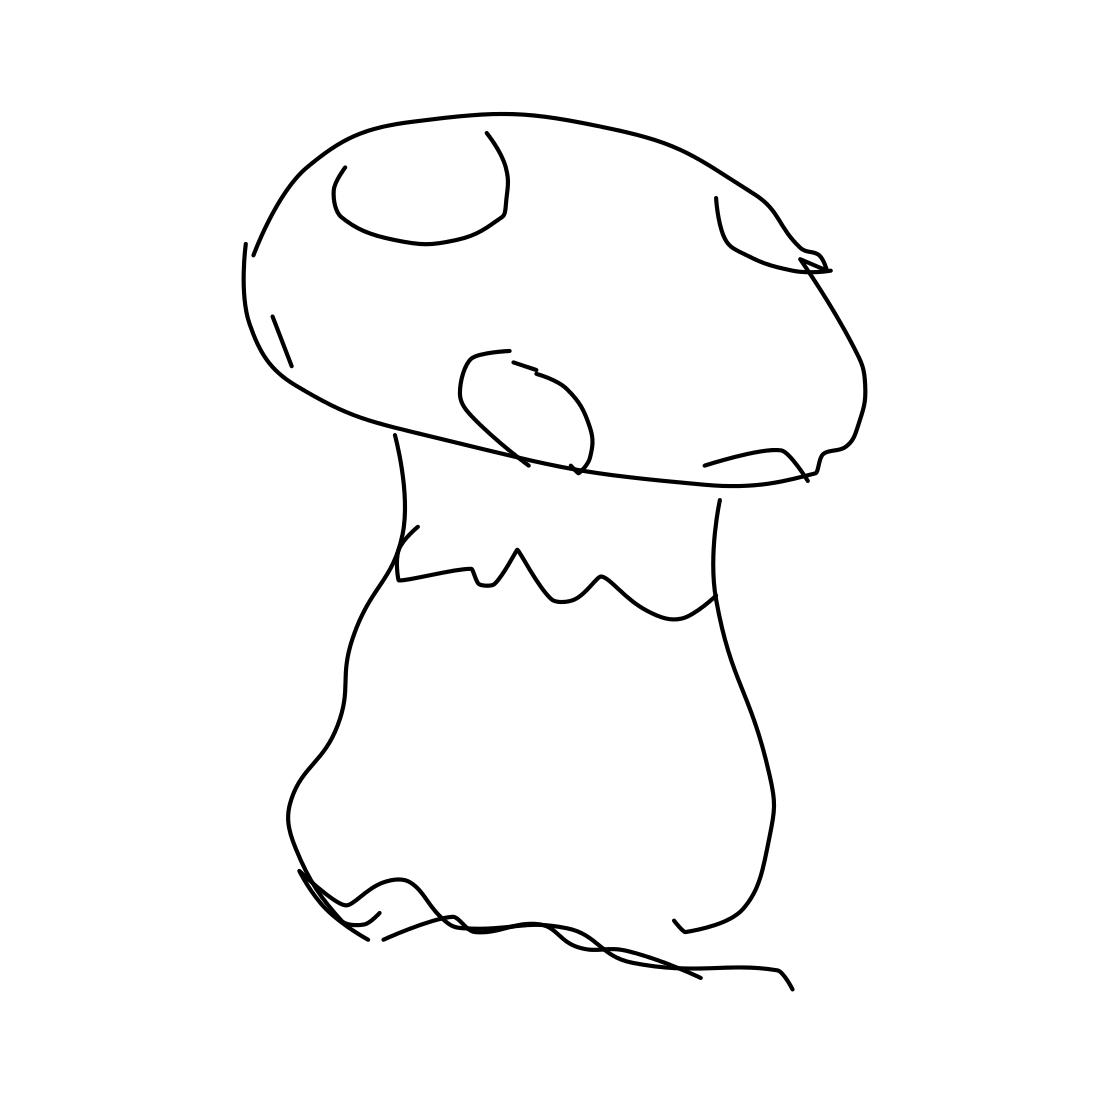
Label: mushroom